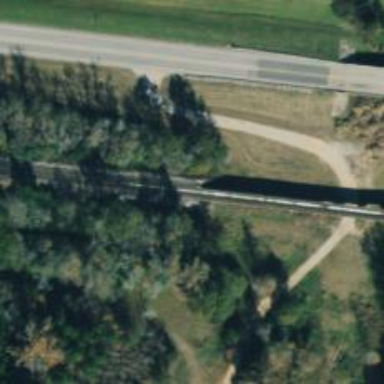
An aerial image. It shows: Railway bridge.